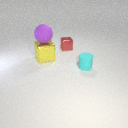
large yellow metal cube below large purple rubber sphere